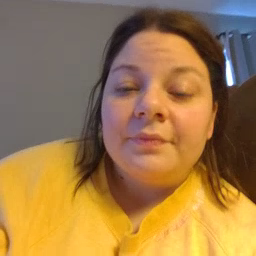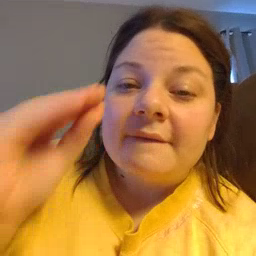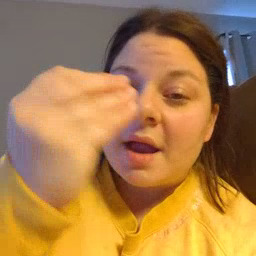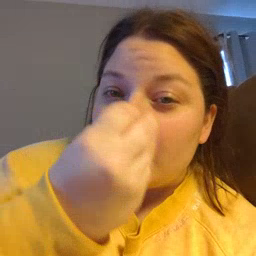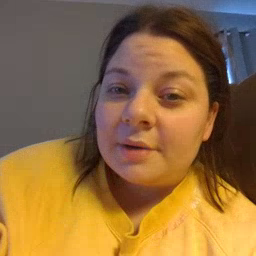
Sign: flower